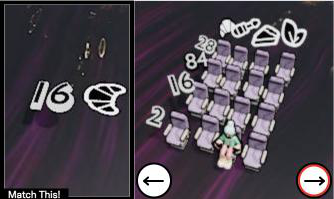
Task: seats
Answer: no